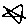
Label: star